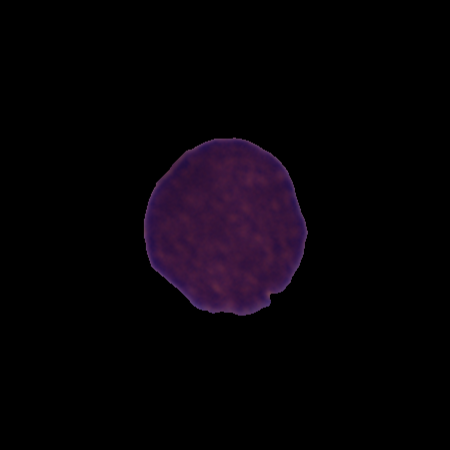
Label: healthy